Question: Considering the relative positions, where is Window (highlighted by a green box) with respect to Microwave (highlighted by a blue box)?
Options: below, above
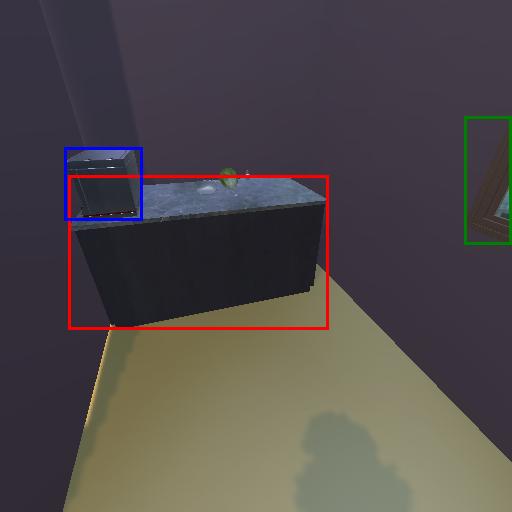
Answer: below